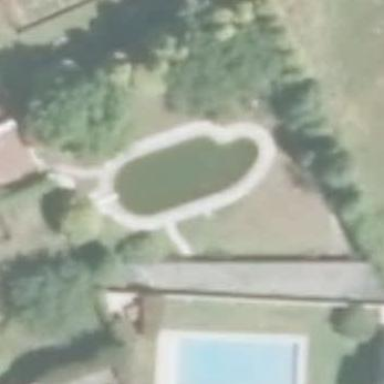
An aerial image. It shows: Swimming pool located in leisure land.